Field crop: tomato
Growth stage: 1
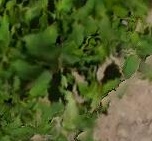
Species: tomato